Question: '''
**UPDATE**
'''
After implement on my way I am able to cancel text control but in gingerbread version upto.
In this jelly been no keycode combination was worked I have tried with this example also but no more luck for new version to manually dispatch keyevent.
I have webview in viewpager now user can copy text from webview on long click on webview, but the problem is when user long click on webview and cursor are shown on view for selected text area and they move right/left then viewpager also move. To over come this I have disable viewpager paging change event on long click and it works.
Now to enable this and clear/deselecting high lighten text on webview to cancel copy text process I didn't find any solution.
check Image here

Does anybody knows how to programmatically cancel this process like we click on right/done button?
here is the code start selection on text on long click of webview
'''
public void SelectText(View v) {
try {
KeyEvent shiftPressEvent = new KeyEvent(0, 0, KeyEvent.ACTION_DOWN,
KeyEvent.KEYCODE_SHIFT_LEFT, 0, 0);
shiftPressEvent.dispatch(v);
} catch (Exception e) {
throw new AssertionError(e);
}
}
'''
now how to cancel/dismiss this selection and clear lightening text as programmatically.
I have tried same code with ACTION_UP with above code but no luck
does anybody tried know about this?
Thanks in advance
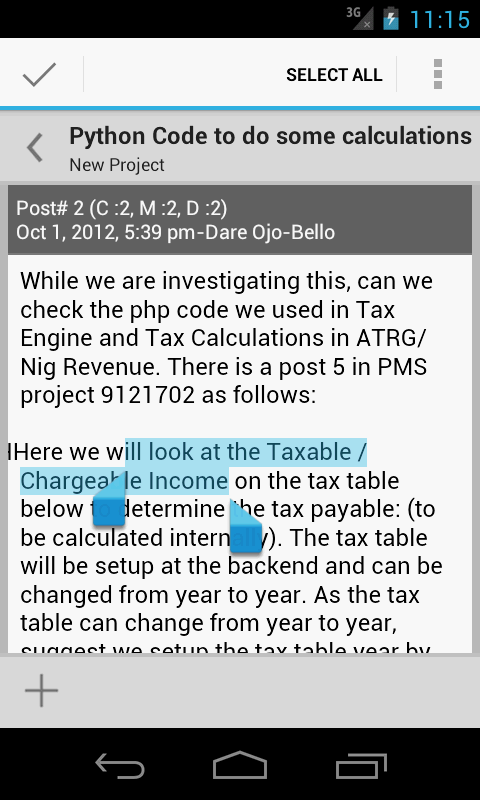
Answer: For cancel
I have do this
'''
public void SelectText(View v) {
try {
KeyEvent shiftPressEvent = new KeyEvent(0, 0, KeyEvent.ACTION_DOWN,
KeyEvent.KEYCODE_ESCAPE, 0, 0);
shiftPressEvent.dispatch(v);
} catch (Exception e) {
throw new AssertionError(e);
}
}
'''
and this worked for gingerbread version but not working in 4.0 version I don't know why this not working but try to find way also
Thank you